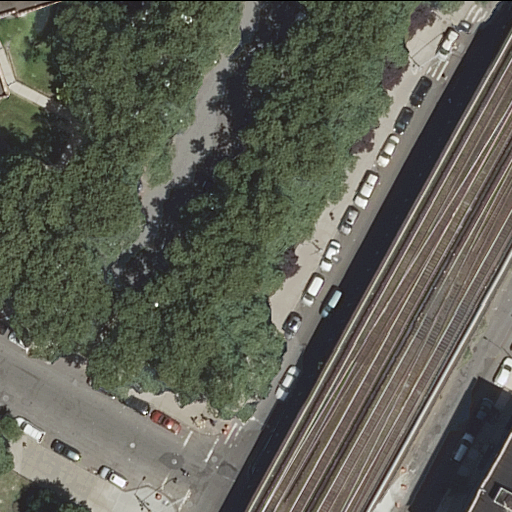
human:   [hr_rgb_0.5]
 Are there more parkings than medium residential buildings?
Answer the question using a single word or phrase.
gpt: no

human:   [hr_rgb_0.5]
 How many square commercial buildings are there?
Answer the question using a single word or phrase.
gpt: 0

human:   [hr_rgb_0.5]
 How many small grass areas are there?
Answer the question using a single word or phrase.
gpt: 0

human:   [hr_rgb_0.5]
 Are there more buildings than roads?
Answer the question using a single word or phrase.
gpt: no

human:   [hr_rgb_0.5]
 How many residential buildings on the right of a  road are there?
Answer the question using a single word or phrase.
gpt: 1

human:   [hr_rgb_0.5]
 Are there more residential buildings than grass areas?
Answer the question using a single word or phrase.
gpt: no

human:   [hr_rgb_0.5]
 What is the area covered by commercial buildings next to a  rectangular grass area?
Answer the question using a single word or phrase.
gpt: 0m2

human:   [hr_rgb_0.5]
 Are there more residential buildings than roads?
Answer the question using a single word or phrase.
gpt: no

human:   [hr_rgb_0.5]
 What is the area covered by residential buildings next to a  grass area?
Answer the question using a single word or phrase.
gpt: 499m2

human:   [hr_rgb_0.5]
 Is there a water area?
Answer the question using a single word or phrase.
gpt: no

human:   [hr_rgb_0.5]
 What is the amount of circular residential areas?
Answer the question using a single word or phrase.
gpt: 0

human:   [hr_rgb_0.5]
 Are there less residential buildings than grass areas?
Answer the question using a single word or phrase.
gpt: no

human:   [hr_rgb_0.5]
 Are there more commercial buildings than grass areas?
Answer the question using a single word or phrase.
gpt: no

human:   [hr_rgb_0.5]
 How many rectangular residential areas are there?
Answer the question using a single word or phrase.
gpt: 1

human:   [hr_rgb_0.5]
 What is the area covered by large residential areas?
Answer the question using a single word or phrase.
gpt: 9931m2

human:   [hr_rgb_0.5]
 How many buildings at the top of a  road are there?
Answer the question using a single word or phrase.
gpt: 1

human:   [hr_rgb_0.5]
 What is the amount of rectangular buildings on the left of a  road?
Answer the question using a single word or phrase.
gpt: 0

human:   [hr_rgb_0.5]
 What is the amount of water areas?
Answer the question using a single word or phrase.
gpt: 0

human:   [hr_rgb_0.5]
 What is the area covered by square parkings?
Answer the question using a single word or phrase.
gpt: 0m2

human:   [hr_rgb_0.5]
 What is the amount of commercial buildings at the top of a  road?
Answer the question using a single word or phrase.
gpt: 0

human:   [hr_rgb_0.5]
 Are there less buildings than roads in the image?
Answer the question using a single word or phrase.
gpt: yes

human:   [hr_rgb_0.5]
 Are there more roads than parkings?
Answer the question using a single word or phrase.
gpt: yes

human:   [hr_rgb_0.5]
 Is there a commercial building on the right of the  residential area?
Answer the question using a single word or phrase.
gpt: no

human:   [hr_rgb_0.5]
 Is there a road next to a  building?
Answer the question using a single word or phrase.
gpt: yes

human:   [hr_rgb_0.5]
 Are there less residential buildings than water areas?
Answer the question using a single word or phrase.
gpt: no

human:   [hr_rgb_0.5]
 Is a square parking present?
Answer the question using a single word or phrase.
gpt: no

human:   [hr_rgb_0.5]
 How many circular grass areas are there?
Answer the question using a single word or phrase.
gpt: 0

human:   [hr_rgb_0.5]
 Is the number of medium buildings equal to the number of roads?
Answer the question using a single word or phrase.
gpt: no

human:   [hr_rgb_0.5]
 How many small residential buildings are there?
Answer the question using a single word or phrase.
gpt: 1

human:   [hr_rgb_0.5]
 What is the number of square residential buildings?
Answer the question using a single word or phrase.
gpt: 0

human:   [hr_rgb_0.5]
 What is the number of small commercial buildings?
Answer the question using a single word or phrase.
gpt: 0

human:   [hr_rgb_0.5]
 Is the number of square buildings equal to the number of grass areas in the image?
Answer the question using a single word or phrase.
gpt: no

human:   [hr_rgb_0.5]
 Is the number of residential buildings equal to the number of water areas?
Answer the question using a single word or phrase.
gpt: no

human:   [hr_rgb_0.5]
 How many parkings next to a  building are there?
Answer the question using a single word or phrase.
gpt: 1

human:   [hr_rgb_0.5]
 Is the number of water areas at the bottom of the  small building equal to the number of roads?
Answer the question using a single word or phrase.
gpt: no

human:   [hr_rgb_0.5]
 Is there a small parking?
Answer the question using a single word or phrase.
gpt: no